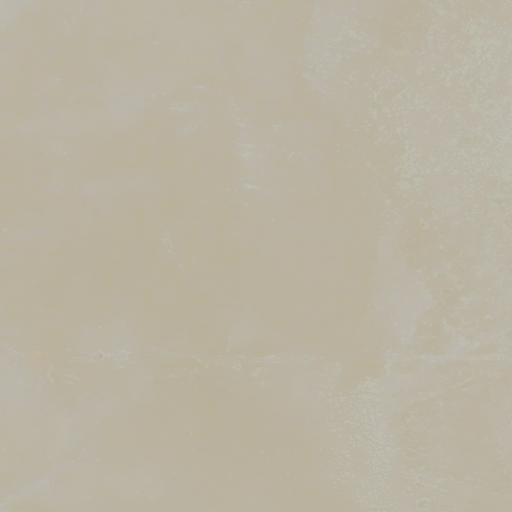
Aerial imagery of valley in Nevada named Sand Spring Valley containing barren land and shrub